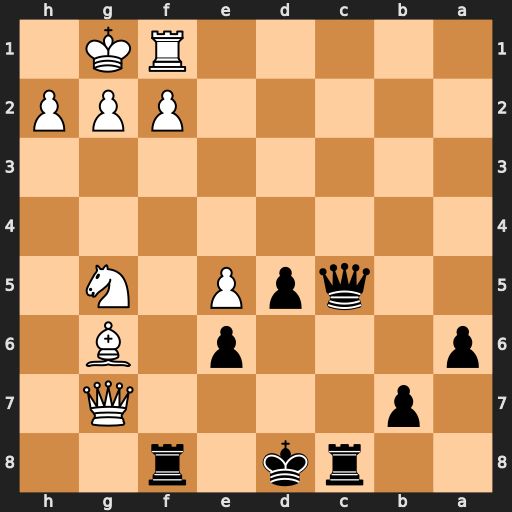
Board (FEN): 2rk1r2/1p4Q1/p3p1B1/2qpP1N1/8/8/5PPP/5RK1
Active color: b
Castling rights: -
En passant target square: -
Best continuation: Qxf2+ Rxf2 Rc1+ Rf1 Rcxf1#